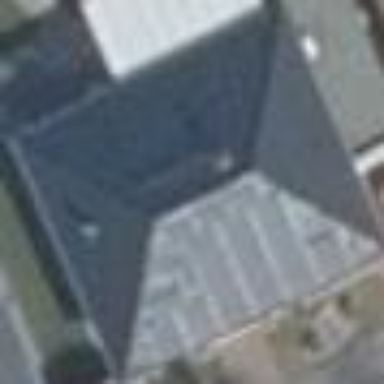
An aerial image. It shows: House with hipped roof.